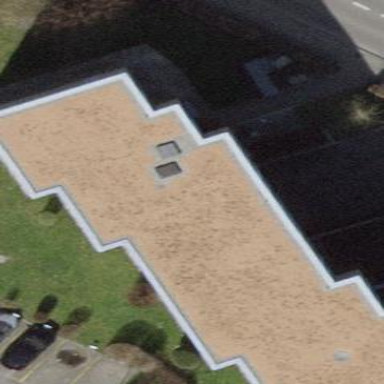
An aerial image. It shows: Building.